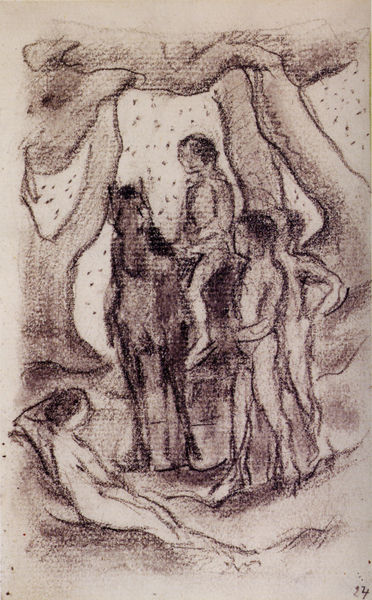
Titel: Reitergruppe und Frauenakt (Arkadische Gruppe in Landschaft)
Künstler: Franz Marc
Institution: (Privatbesitz)
Schlagwörter: akt, baum, felsen, körper, mann, nackt, weiß, baumstämme, bäume, frauen, grob, landschaft, menschen, sitzen, bewegung, braun, frau, grau, männer, rücken, schwarz, zeichnung, schnee, tier, tiere, wiese, expressionismus, hochformat, arm, mensch, stehen, natur, boden, pose, personen, person, höhle, wald, kinder, pferd, reiter, beine, mähne, reiten, reiterin, bein, wellen, papier, liegen, schlafende, studie, jungen, knaben, moderne, modern, siebdruck, violett, linien, sepia, figuren, stämme, nackte, stehende, baumkronen, striche, unscharf, regen, punkte, vier, kohle, liegende, schraffur, radierung, schwarzweiß, punkt, bleistift, entwurf, stift, rau, zahl, ziffer, schreiten, undeutlich, leigen, nummer, franz marc, marc, jünglinge, marees, guache, baumm, merc, rittlings, schreitende, verschmiert, zecihnung, 24, wasserfall, impressionismius, aborigenes